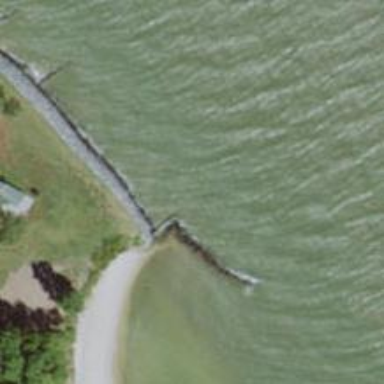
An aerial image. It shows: Breakwater structure.